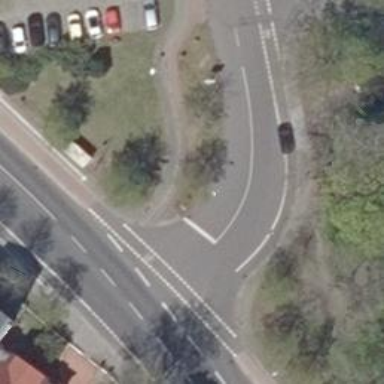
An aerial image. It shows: Stop road.